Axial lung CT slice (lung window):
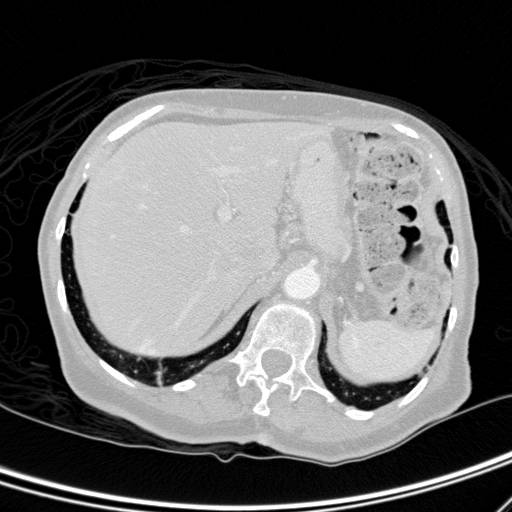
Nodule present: no